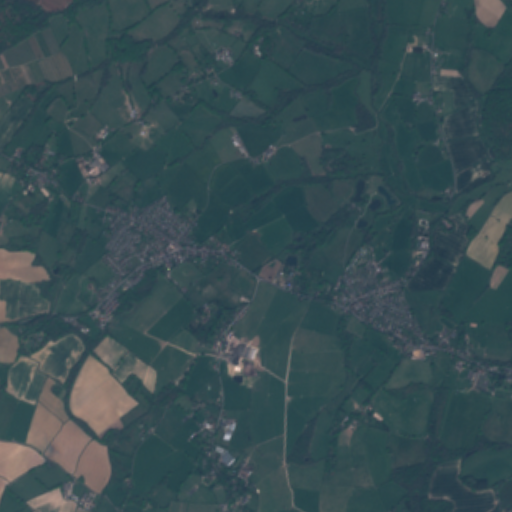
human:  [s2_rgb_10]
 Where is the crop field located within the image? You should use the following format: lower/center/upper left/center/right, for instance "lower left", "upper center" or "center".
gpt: The crop field is located in the lower left of the image.
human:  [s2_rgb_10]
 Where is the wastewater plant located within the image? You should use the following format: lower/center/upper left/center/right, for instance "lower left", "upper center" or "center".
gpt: The wastewater plant is located in the lower center of the image.
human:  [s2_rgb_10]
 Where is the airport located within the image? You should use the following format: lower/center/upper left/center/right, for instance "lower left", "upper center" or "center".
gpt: There is no airport in the image.